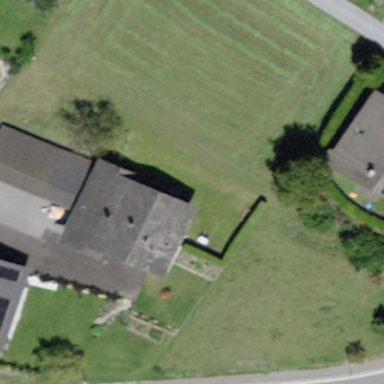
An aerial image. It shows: Simple and straightforward house.